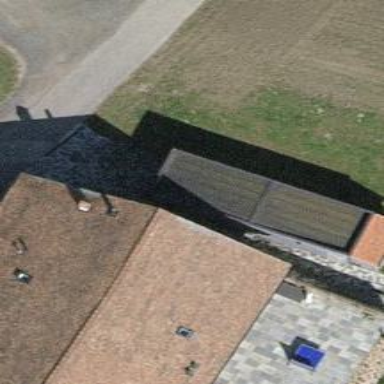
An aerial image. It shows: Garage.